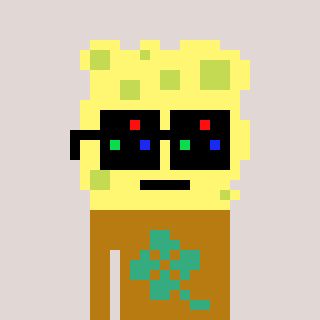
a pixel art character with square black sunglasses, a sponge-shaped head and a gold-colored body on a warm background